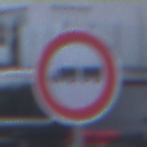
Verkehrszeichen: VerbotLastkraftwagenMitAnhaenger
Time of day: SunriseSunset
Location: Outdoor (Urban)
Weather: PartlyCloudy
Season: NotSpecified
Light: Natural